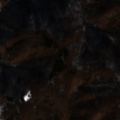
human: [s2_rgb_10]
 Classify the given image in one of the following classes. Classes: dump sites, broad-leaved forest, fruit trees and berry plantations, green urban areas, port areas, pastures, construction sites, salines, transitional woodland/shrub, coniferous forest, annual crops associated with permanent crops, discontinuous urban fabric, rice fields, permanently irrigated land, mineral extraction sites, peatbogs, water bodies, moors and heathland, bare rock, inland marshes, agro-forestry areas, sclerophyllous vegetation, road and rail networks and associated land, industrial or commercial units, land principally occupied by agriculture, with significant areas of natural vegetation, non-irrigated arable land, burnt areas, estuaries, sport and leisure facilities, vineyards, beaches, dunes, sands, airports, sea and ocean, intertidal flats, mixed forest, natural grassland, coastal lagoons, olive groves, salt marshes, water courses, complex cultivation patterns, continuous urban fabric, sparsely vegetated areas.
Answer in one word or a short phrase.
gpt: broad-leaved forest